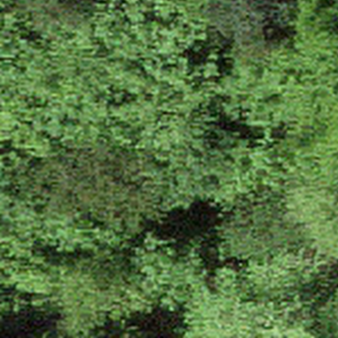
Label: other